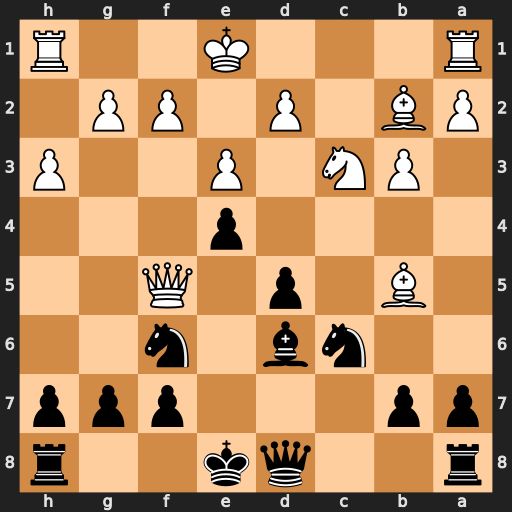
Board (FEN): r2qk2r/pp3ppp/2nb1n2/1B1p1Q2/4p3/1PN1P2P/PB1P1PP1/R3K2R
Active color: b
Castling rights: KQkq
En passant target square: -
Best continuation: g6 Qg5 h6 Nxe4 hxg5